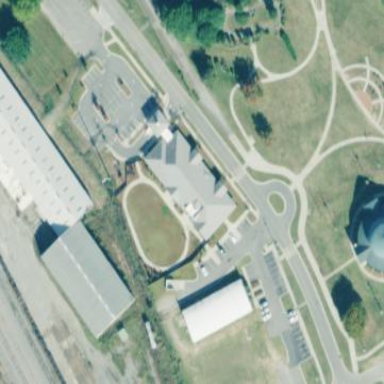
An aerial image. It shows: Public building used as community center.